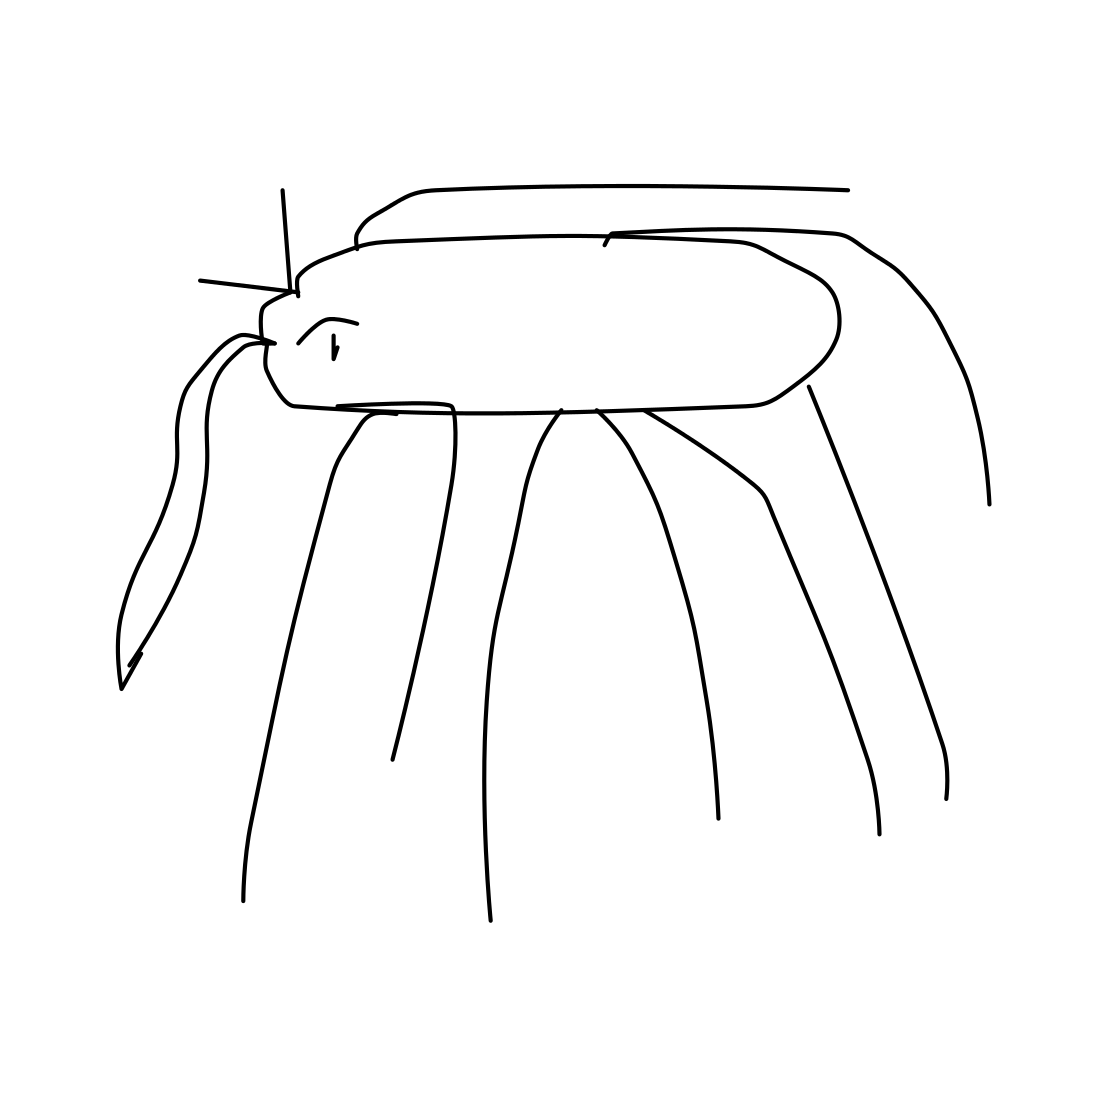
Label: mosquito